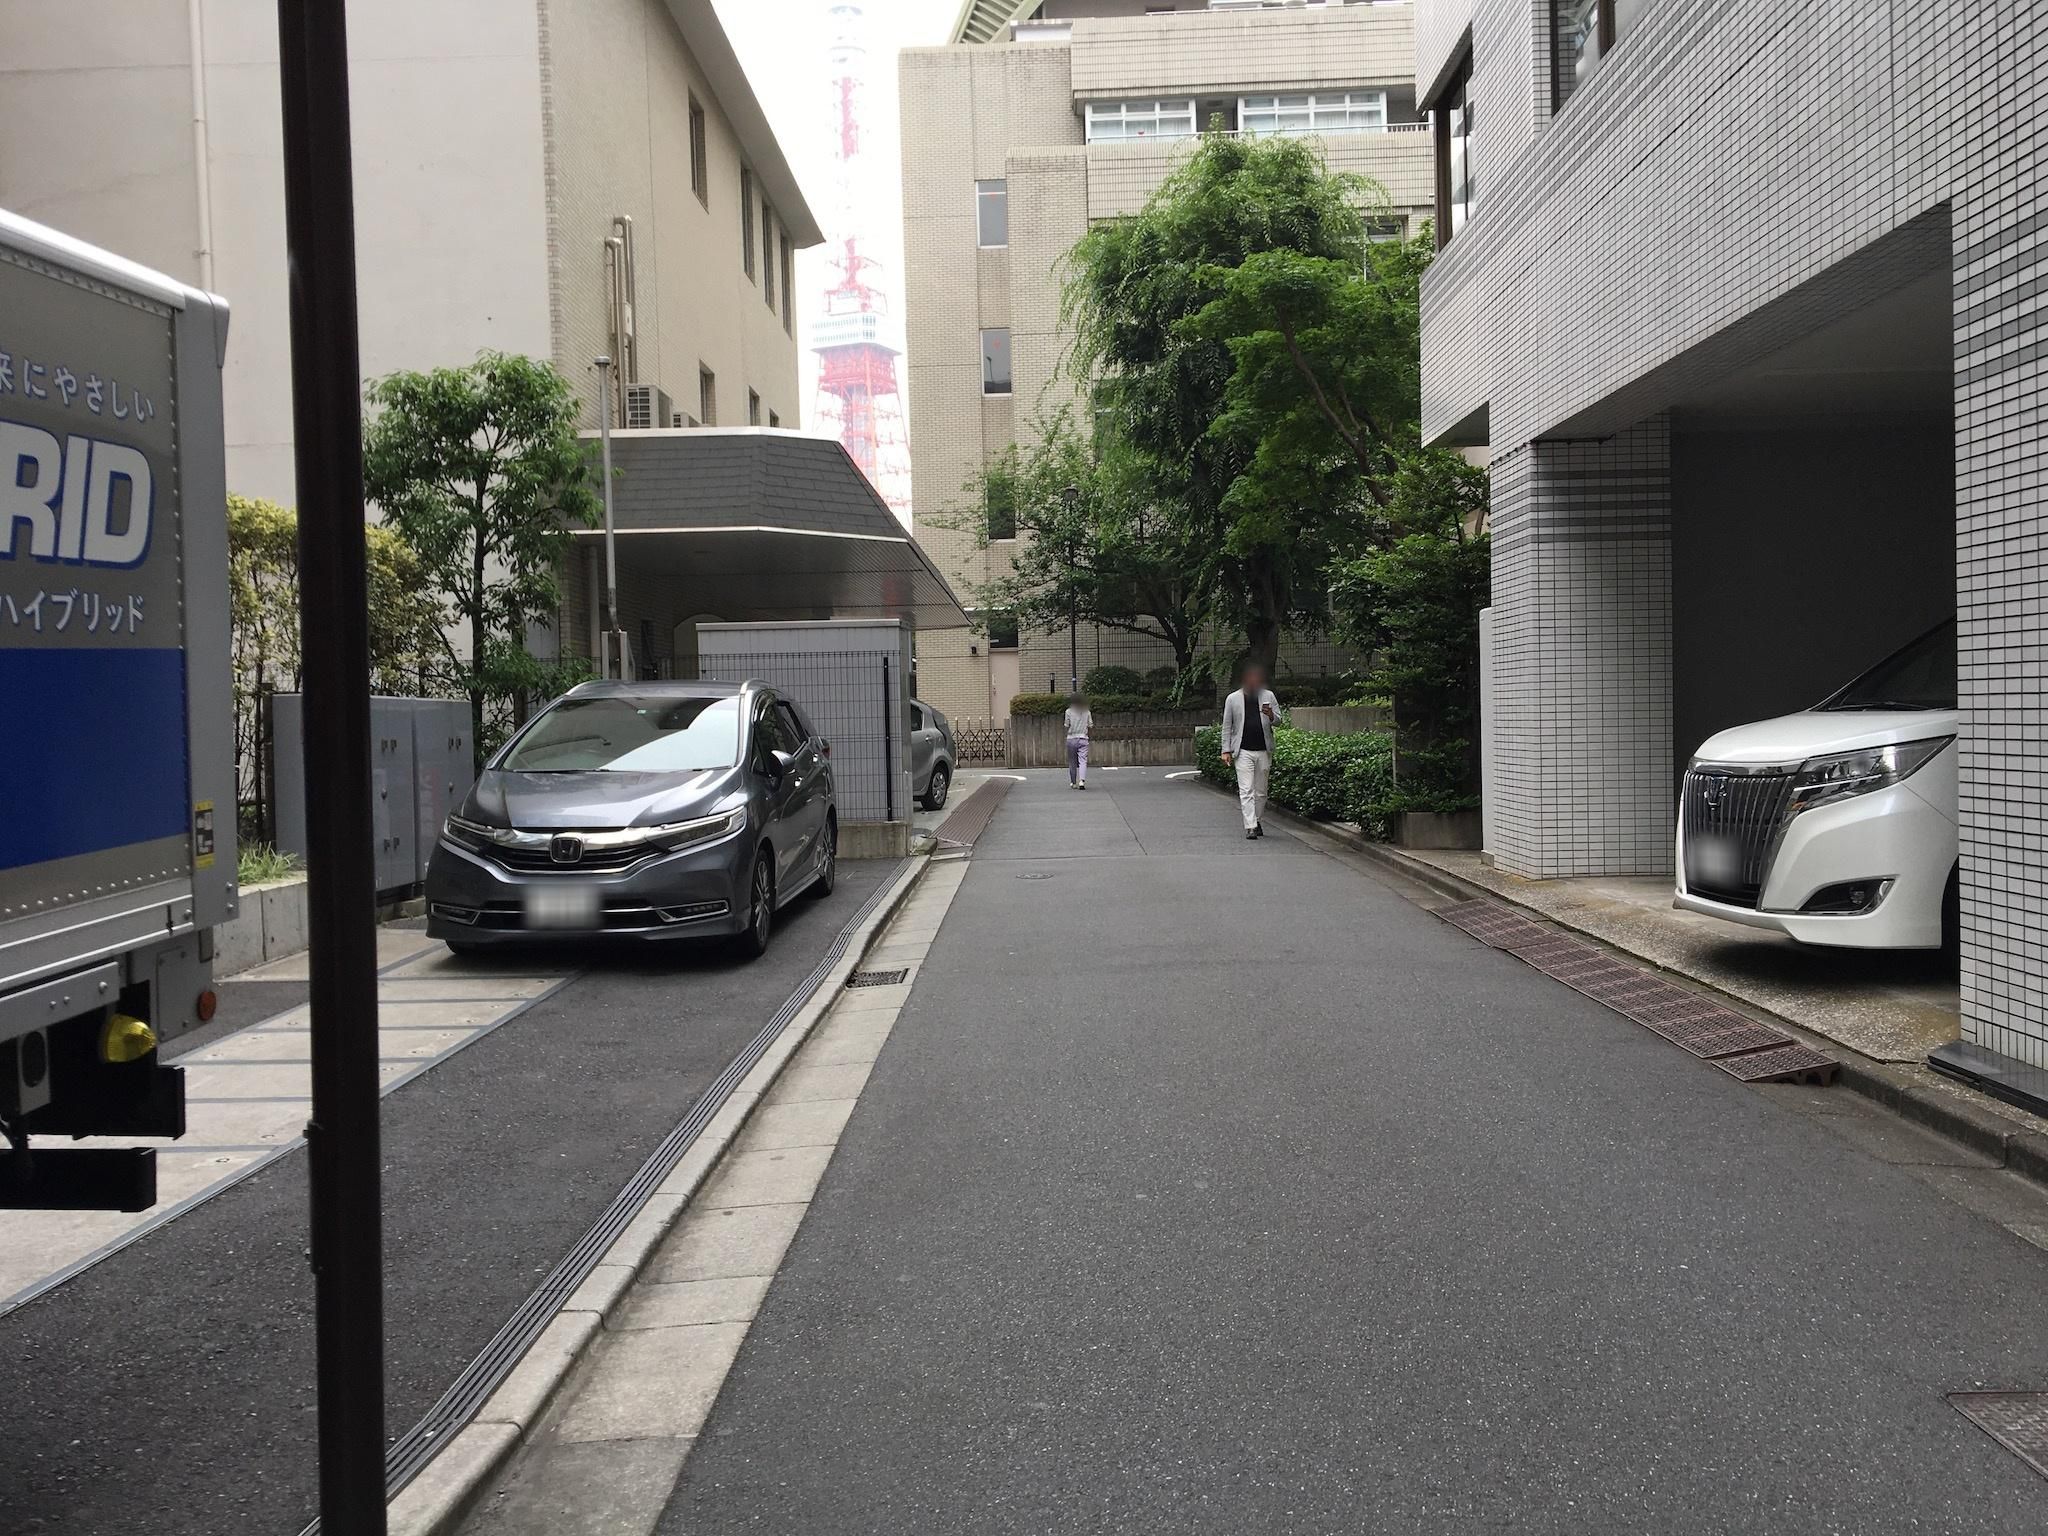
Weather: clear
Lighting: day
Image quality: good
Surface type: walking surface
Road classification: footway
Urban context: urban centre
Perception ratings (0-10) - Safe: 5.39, Lively: 8.43, Beautiful: 6.07, Boring: 3.93, Depressing: 3.99, Wealthy: 6.34